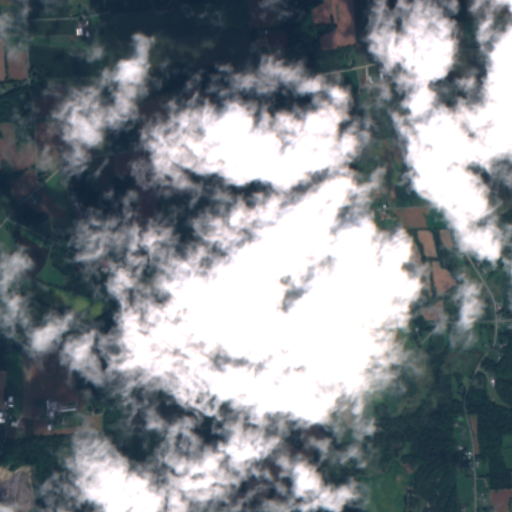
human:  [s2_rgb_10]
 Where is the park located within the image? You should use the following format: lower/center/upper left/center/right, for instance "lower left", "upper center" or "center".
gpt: The park is located in the center left of the image.
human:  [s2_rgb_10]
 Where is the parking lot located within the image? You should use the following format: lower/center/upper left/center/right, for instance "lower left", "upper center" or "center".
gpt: The parking lot is located in the center left of the image.
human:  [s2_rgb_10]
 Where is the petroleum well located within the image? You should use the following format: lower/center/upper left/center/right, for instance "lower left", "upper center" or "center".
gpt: The petroleum well is located in the upper right of the image.
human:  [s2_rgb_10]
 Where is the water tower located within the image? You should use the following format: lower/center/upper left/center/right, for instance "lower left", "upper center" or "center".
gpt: The water tower is located in the center left of the image.
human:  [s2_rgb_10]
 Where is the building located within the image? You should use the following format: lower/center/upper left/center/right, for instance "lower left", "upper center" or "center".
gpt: The building is located in the center left of the image.
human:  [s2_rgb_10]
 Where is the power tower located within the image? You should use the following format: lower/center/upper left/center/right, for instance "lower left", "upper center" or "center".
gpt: There is no power tower in the image.